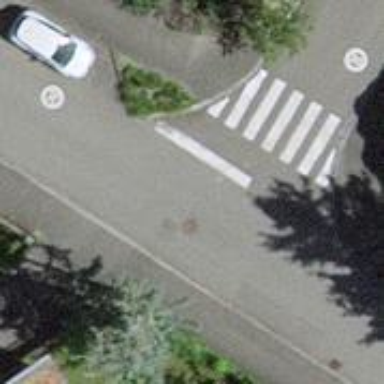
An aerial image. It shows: Road with stop sign.